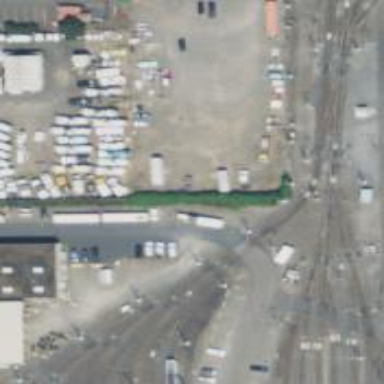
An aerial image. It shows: Light rail service yard with electrified contact lines.